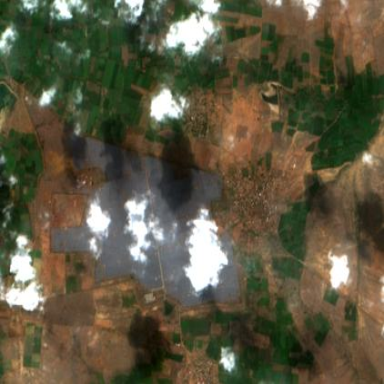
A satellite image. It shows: Solar power plant with photovoltaic solar panels surrounded by fence.